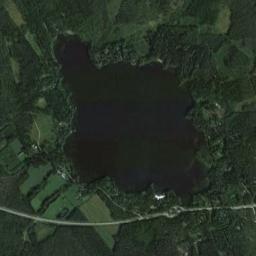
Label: lake